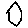
Label: hexagon